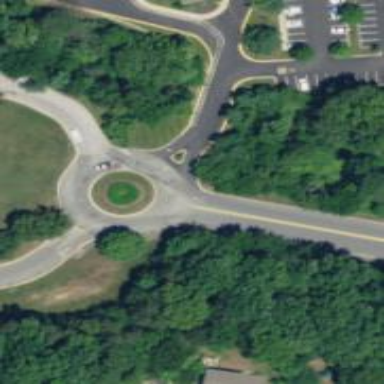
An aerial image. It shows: Unclassified road that forms roundabout at the junction.